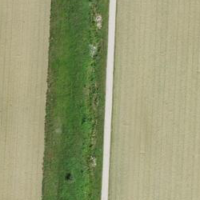
EUNIS habitat code: 25
Species observed at this site:
Aglais urticae